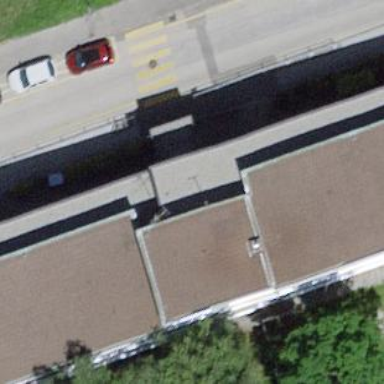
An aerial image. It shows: School building.